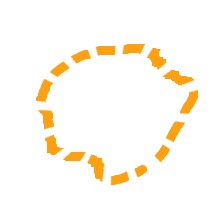
Shape: circle